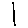
Label: line